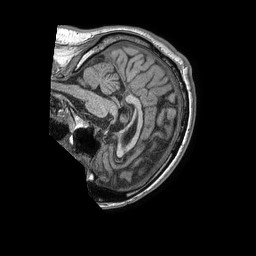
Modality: T1w
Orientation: sagittal
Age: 64
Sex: male
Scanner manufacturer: philips
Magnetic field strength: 1.5 T
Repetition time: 0.007765 s
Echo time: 0.003616 s